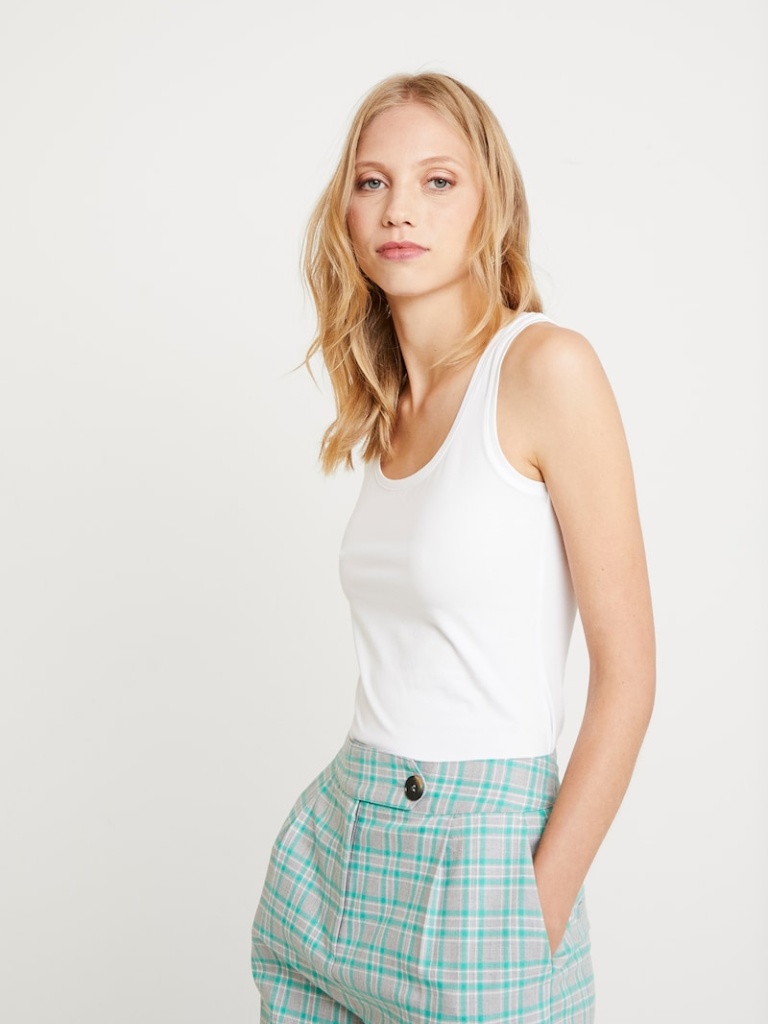
cotton tight sleeveless hip length Fully Tucked in scoop tank